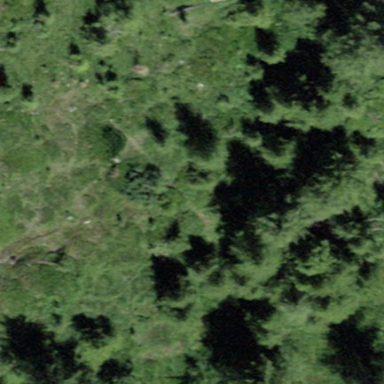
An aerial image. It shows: Forest dominated by needle-leaved trees.